Interaction volume radius: 10 \u00c5
Interaction volume height: 15 \u00c5
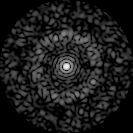
Disorder parameter: 0.8462